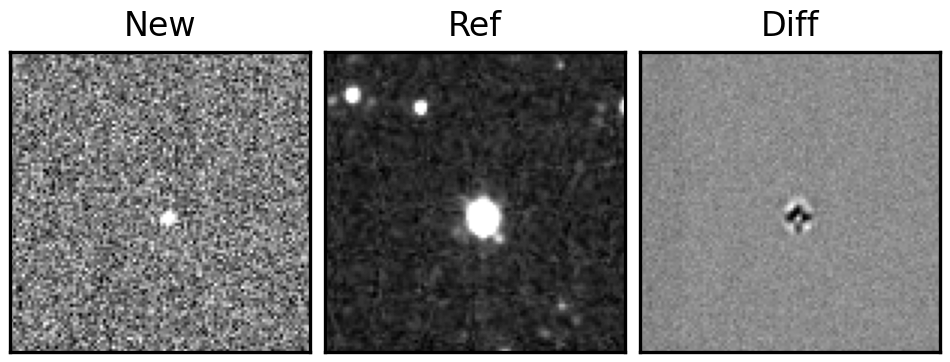
Label: bogus